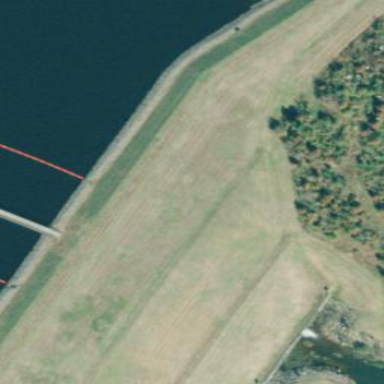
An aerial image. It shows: Dam along waterway.